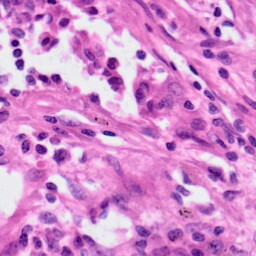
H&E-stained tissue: Lung